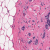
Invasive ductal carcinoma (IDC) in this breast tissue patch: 0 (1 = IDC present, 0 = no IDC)